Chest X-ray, PA view. Patient: 56 years old, sex F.
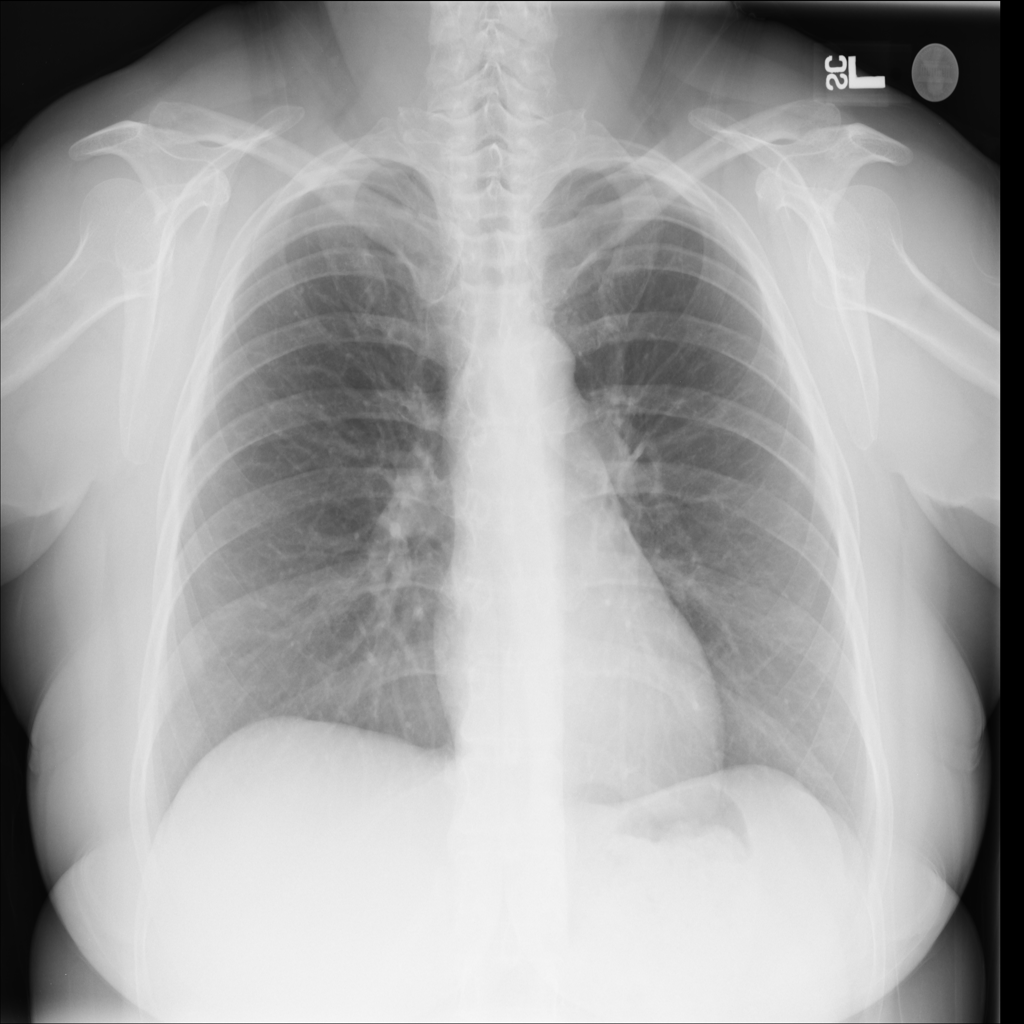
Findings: No Finding